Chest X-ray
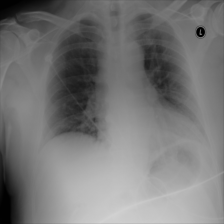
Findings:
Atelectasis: negative
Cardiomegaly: negative
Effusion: negative
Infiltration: negative
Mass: negative
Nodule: negative
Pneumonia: negative
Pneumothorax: negative
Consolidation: positive
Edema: negative
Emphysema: negative
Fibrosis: negative
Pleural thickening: negative
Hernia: negative